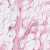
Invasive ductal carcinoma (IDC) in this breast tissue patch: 0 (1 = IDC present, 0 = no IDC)